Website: walmart
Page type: account-selection
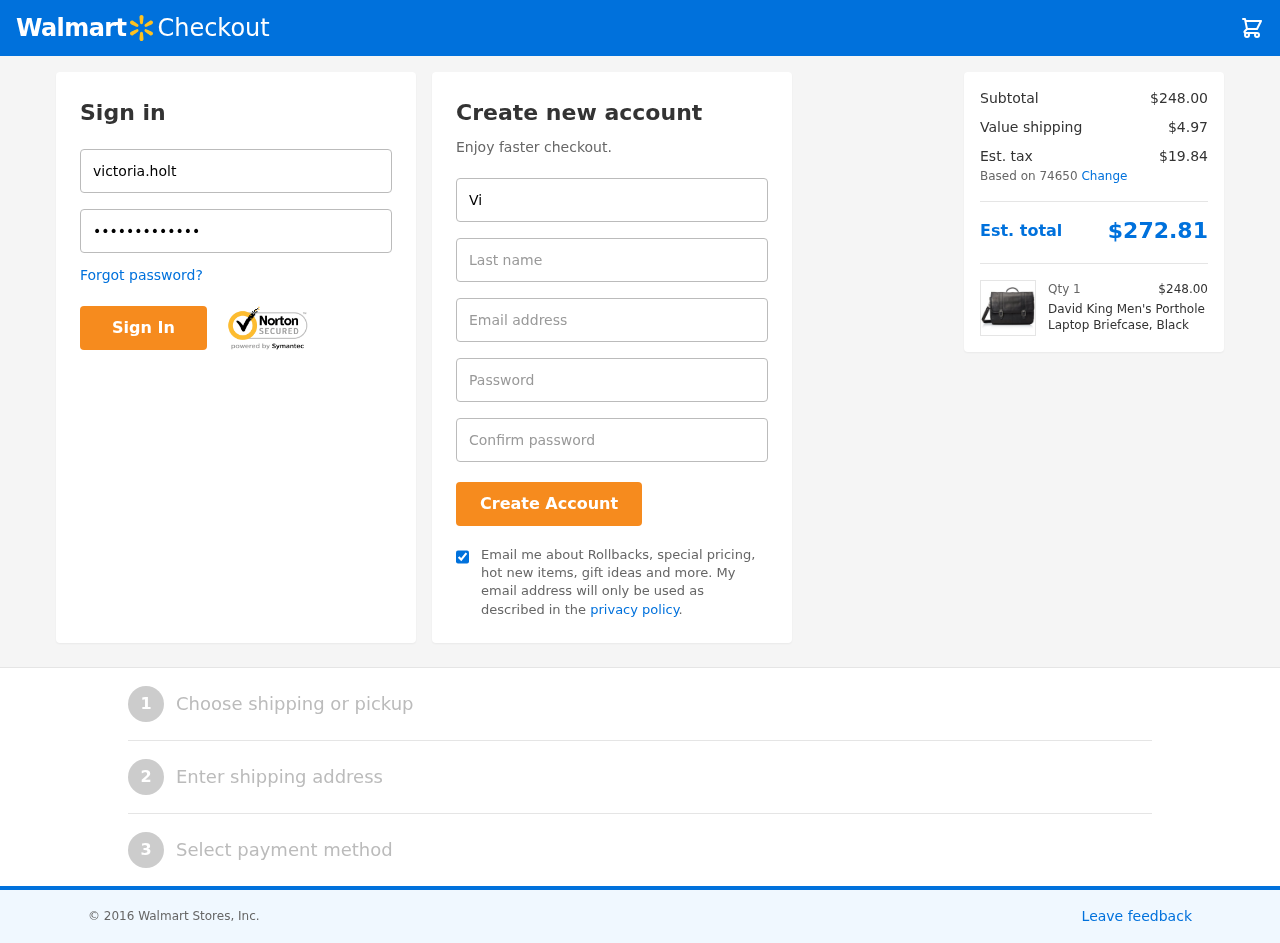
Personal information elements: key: PII_EMAIL
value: victoriaholt@yahoo.com
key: PII_FIRSTNAME
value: Victoria
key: PII_LASTNAME
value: Holt
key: PII_LOGIN_USERNAME
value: victoria.holt
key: PII_POSTCODE
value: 74650
Product elements: key: PRODUCT1_NAME
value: David King Men's Porthole Laptop Briefcase, Black
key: PRODUCT1_PRICE
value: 248
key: PRODUCT1_QUANTITY
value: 1
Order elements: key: ORDER_SUBTOTAL
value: $248.00
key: ORDER_SHIPPING_COST
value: $4.97
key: ORDER_TAX
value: $19.84
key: ORDER_TOTAL
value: $272.81